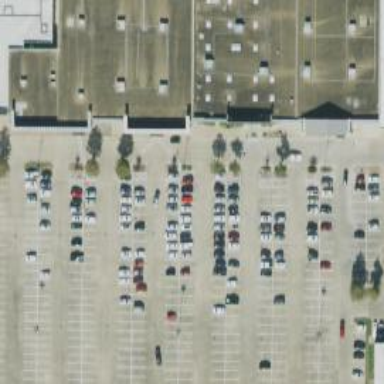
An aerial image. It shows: Parking space is available.